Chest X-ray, PA view. Patient: 49 years old, sex F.
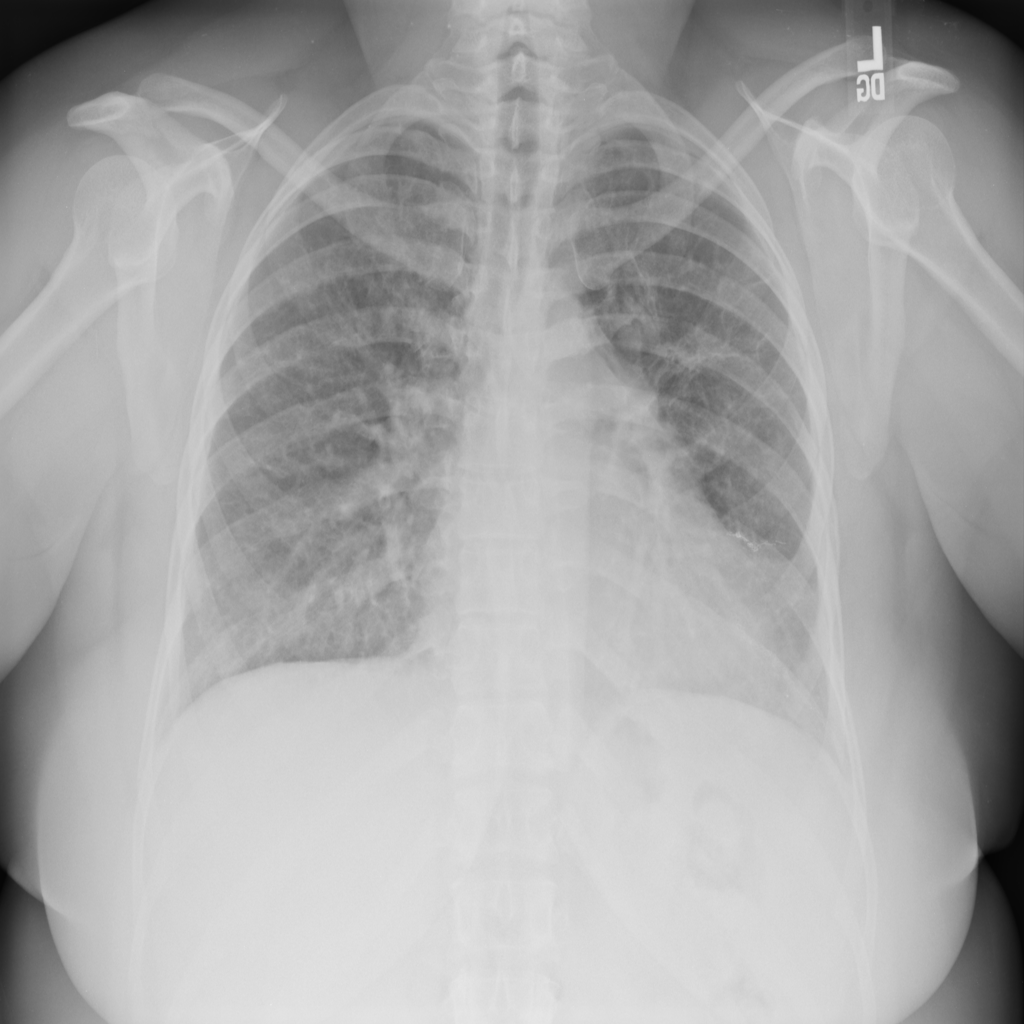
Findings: No Finding